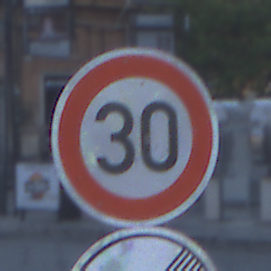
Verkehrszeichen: Geschwindigkeit30
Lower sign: EndeUeberholverbot
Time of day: SunriseSunset
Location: Outdoor (Urban)
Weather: PartlyCloudy
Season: NotSpecified
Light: Natural